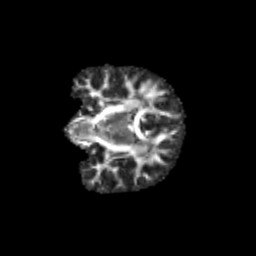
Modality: FA
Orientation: coronal
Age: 11
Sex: female
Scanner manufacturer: siemens
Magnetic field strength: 3 T
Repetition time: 3.8 s
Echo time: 0.07 s